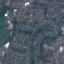
Label: Residential